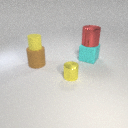
small yellow metal cylinder in front of large cyan rubber cube